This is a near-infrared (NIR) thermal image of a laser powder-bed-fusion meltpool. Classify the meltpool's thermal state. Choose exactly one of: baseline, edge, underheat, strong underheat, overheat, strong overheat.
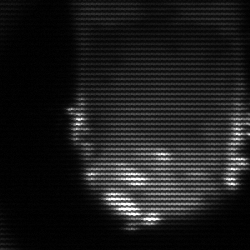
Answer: strong underheat